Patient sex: M
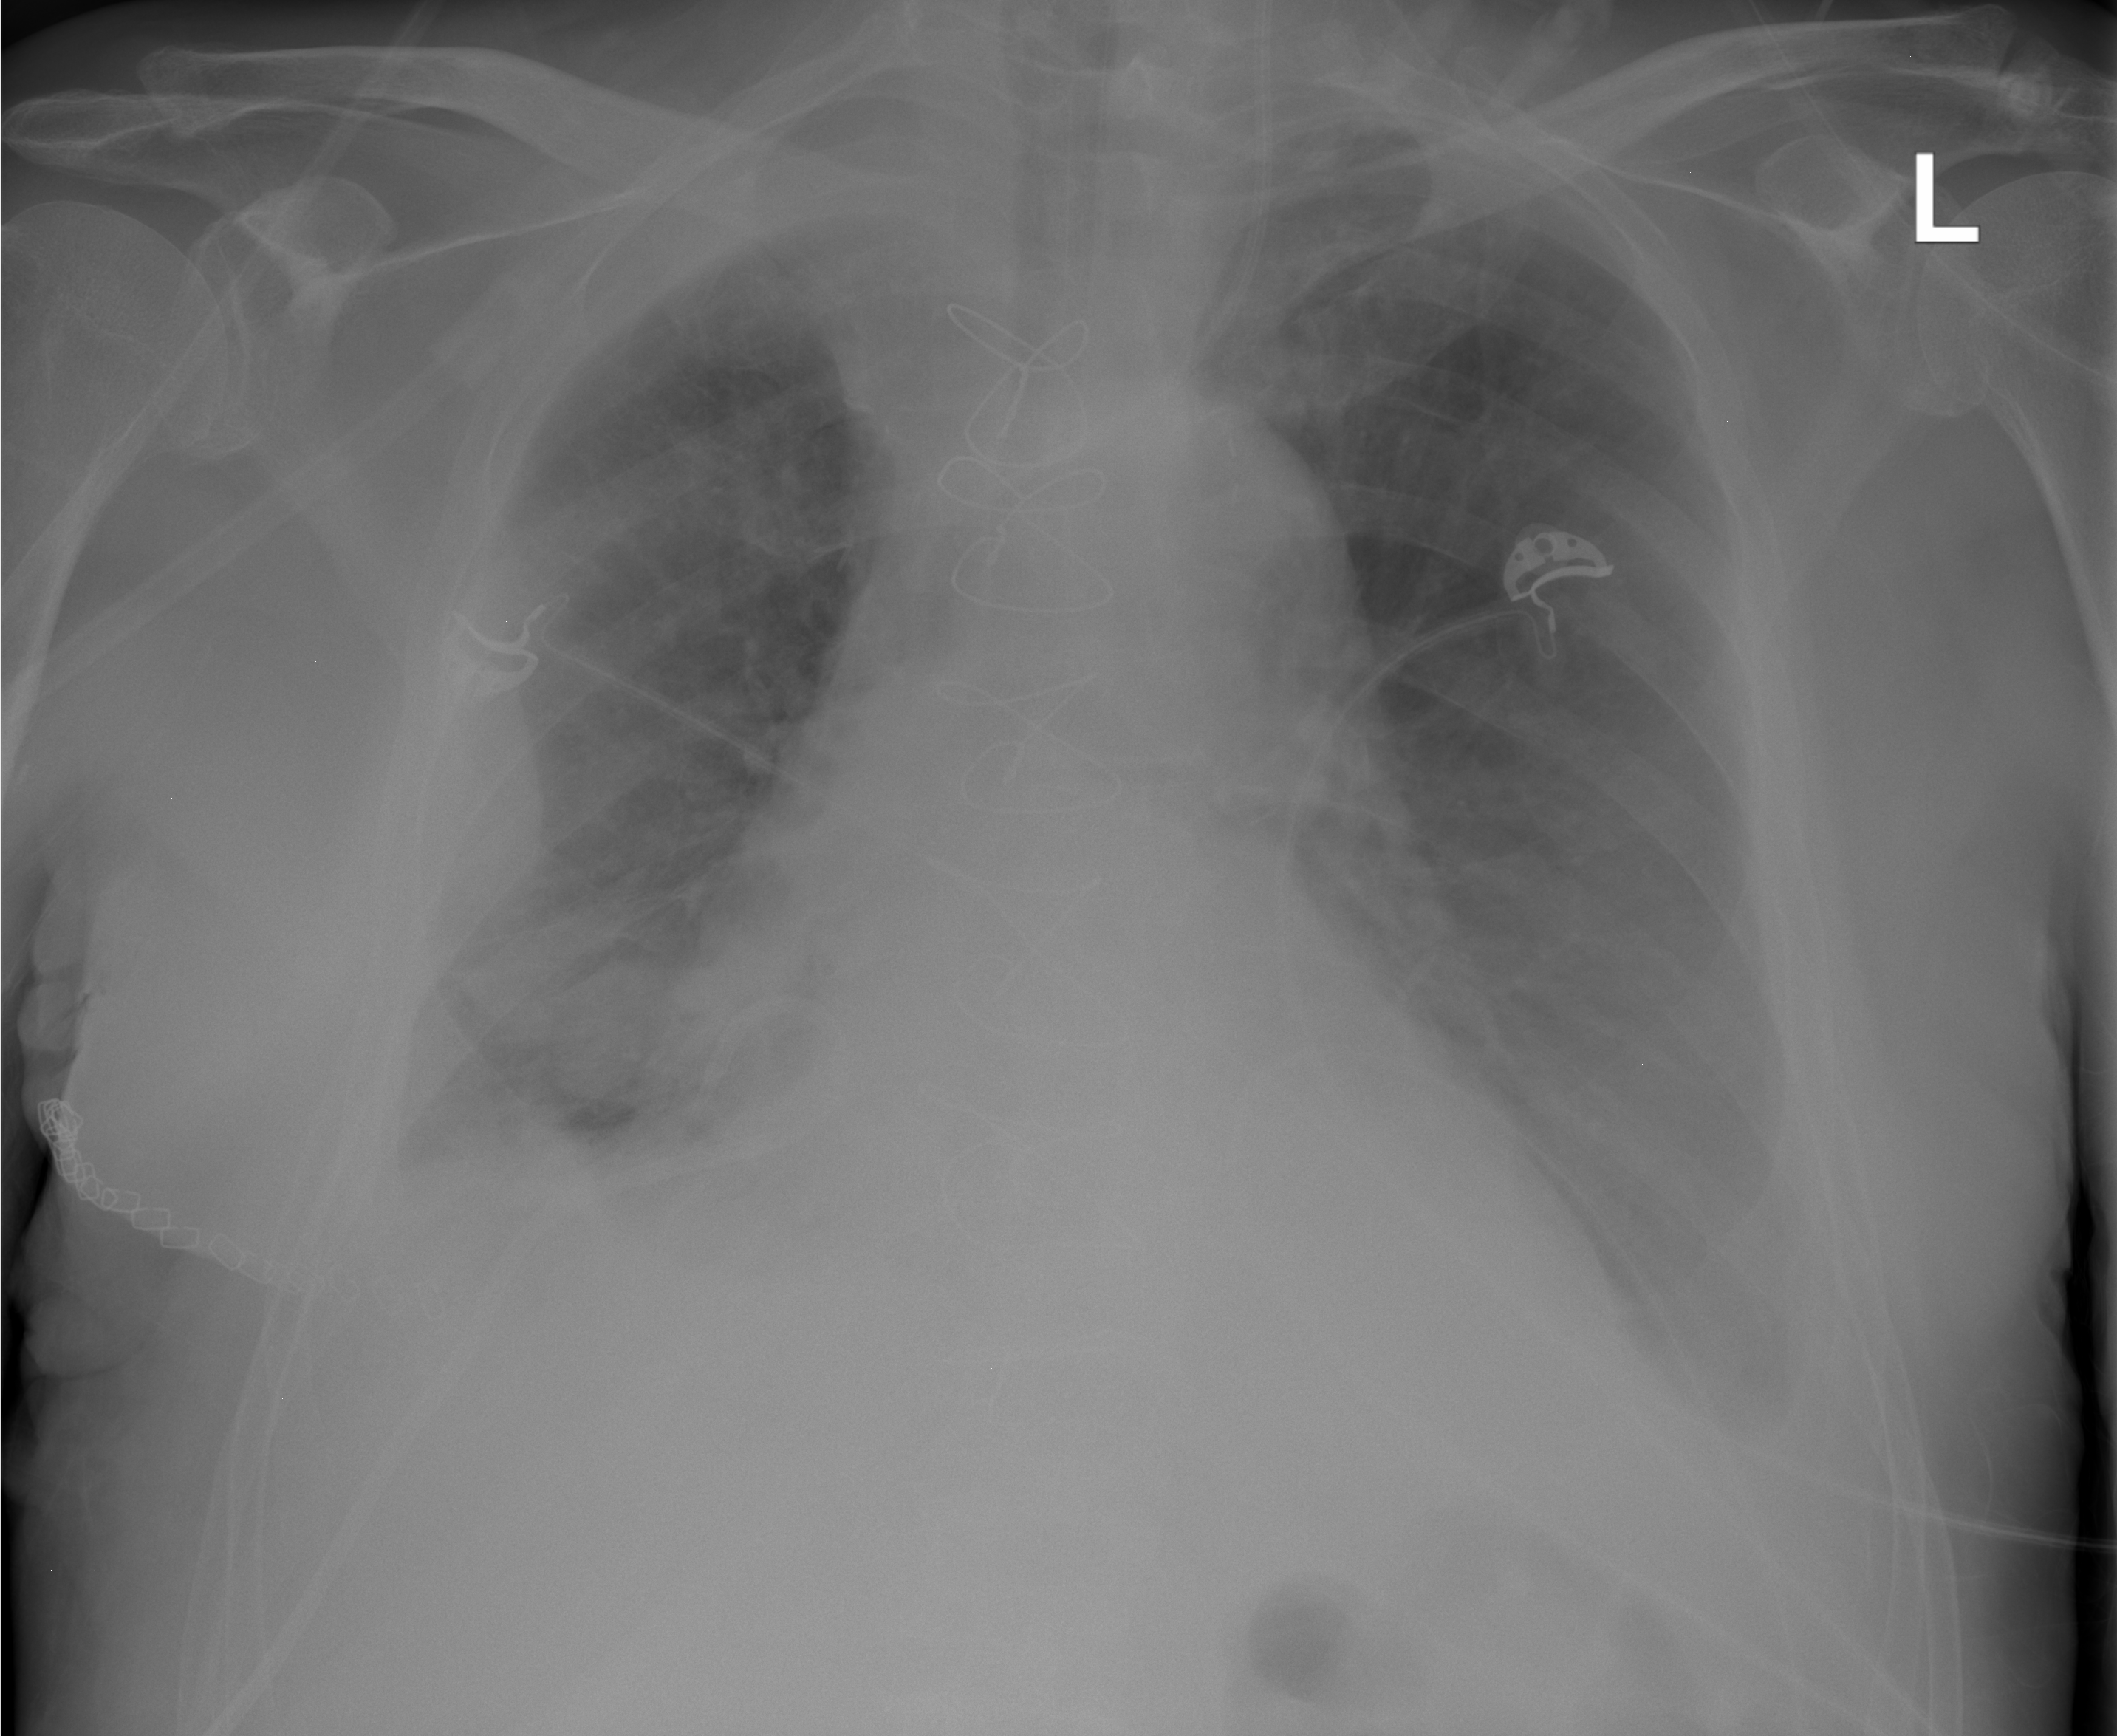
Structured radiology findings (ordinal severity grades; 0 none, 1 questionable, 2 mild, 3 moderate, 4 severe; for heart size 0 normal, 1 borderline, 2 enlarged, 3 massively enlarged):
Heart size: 2
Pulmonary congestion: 0
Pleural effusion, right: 2
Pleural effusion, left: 2
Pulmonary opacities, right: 0
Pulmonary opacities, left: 0
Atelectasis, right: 2
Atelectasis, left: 2